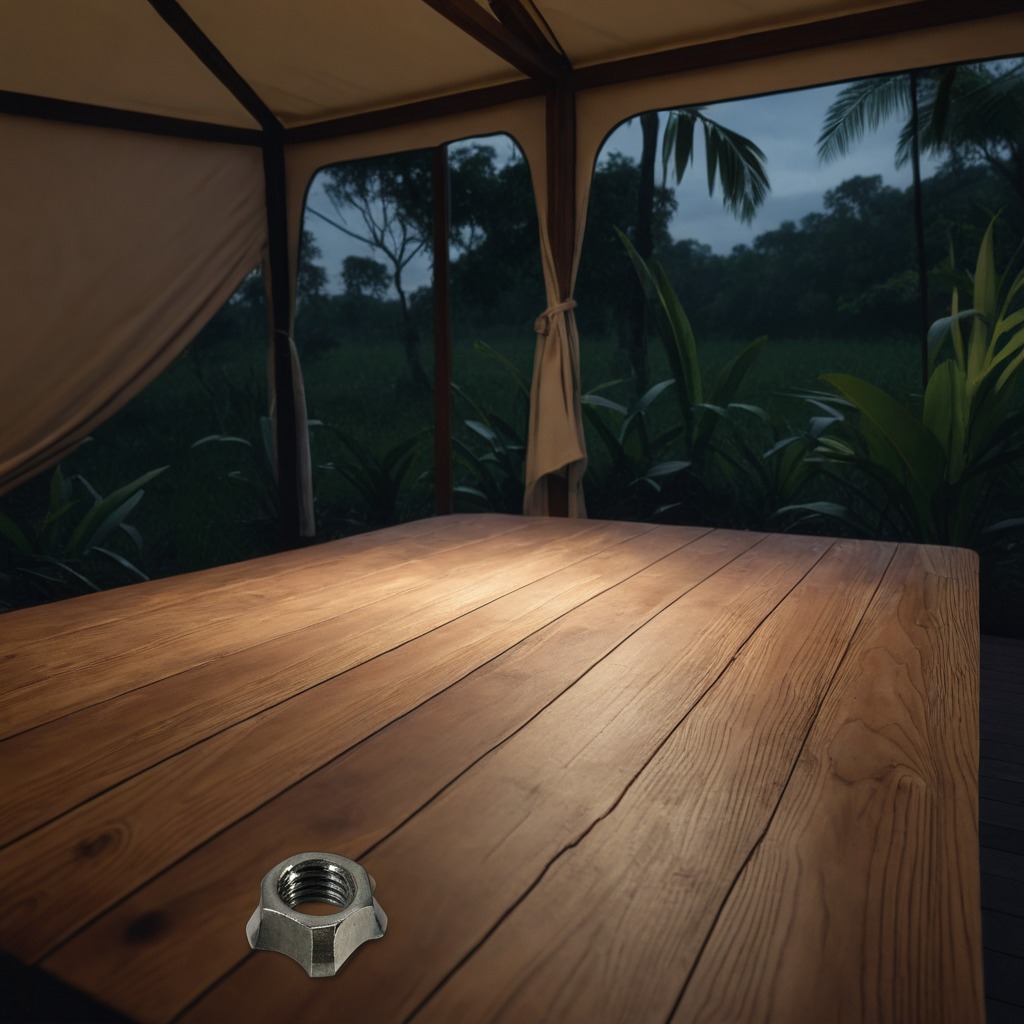
A metal nut is lying on the wooden table inside a jungle field workshop tent at night dim ambient light soft shadows worn but